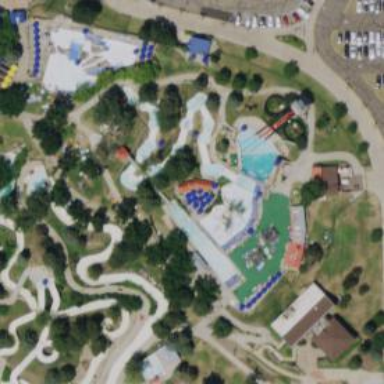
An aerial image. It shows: Water slide attraction.